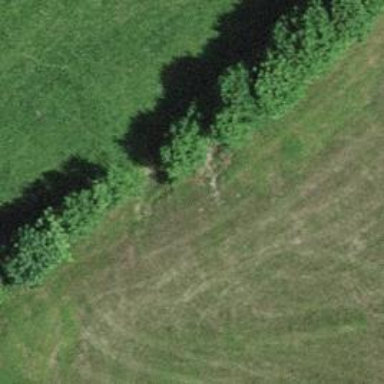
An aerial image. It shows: Hedge acting as barrier.